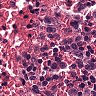
Metastatic tissue present: no